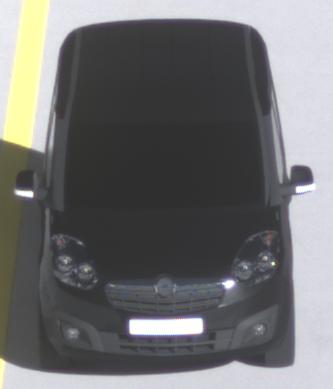
Make: Opel
Model: Combo Combi L1H1 1.4
Detailed model: Combo (D) Combi
Model produced from: 2012/01
Model produced until: 2013/11
Doors: 5
Color: black
Road condition: dry road
Daytime: morning or afternoon
Contrast: high contrast